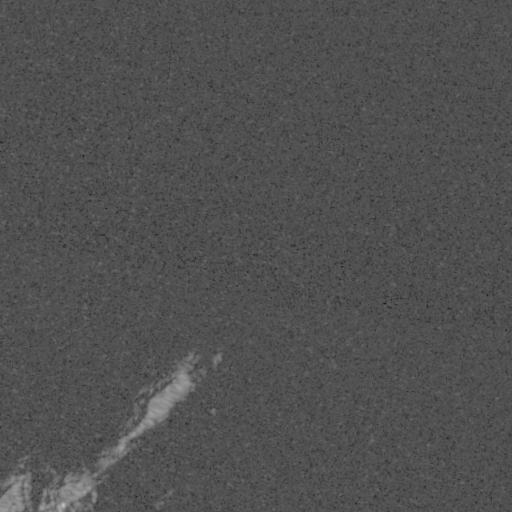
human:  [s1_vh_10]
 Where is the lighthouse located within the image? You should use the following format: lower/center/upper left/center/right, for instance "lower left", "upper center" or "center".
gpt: The lighthouse is located in the lower left of the image.
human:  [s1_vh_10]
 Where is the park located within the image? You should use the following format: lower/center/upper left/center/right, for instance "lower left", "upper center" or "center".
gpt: The park is located in the lower left of the image.
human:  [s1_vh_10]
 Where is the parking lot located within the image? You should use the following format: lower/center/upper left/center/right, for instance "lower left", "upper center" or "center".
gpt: The parking lot is located in the lower left of the image.
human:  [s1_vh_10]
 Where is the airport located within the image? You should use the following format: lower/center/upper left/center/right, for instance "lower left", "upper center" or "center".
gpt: There is no airport in the image.

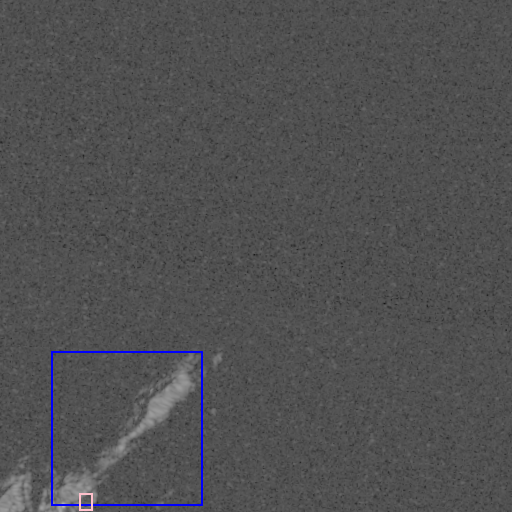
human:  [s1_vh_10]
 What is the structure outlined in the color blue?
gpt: The structure outlined in blue is a park.
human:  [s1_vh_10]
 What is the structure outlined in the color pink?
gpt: The structure outlined in pink is a parking lot.
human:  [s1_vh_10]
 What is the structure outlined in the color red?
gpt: There is no red outline.